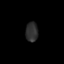
Tissue: skin
Cell type: Epithelial cells
Senescence score: 0.2494
Nuclear area (px): 239
Mean DAPI intensity: 44.916